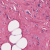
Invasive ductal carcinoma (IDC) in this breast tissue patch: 0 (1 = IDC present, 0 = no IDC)